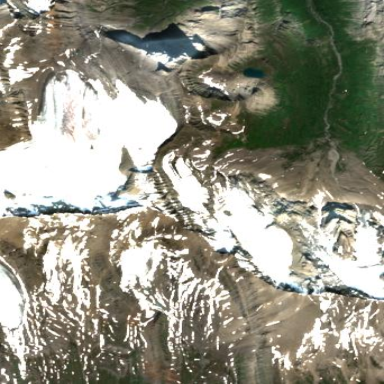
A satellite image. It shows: Stunning view of glacier.